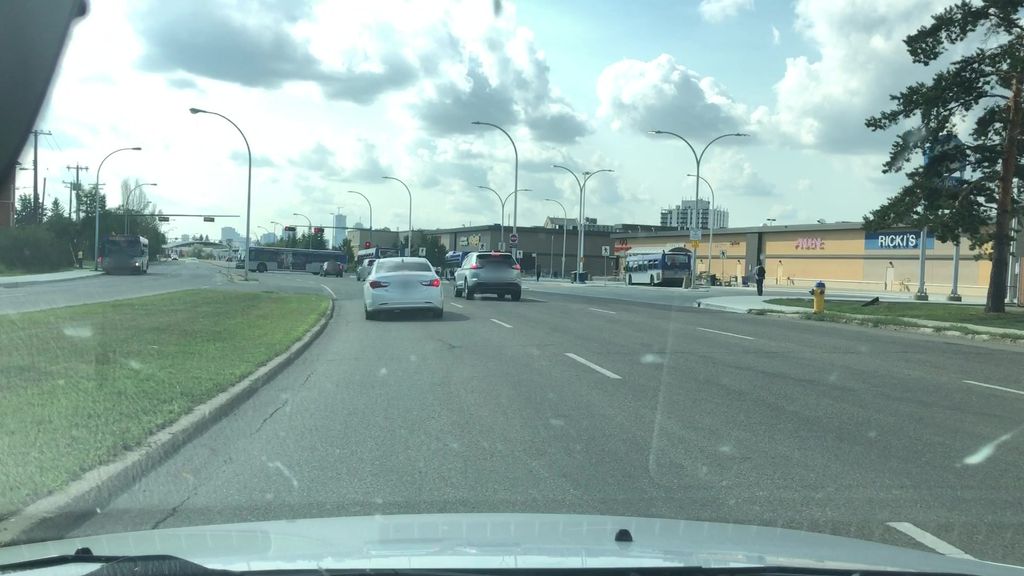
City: edmonton